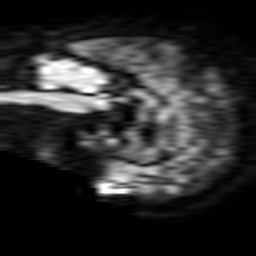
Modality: TRACE
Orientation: sagittal
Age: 61
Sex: male
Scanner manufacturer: philips
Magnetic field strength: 1.5 T
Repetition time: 4.733 s
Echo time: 0.07714 s